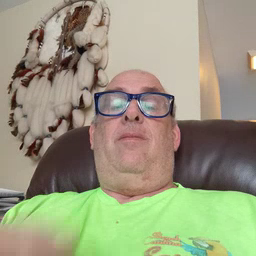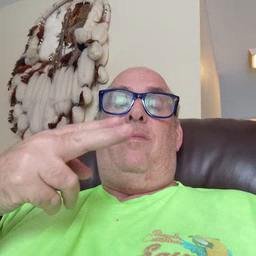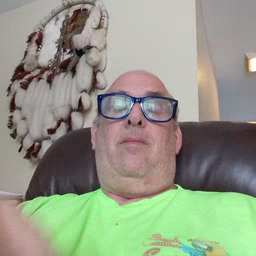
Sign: scissors